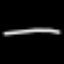
Label: line